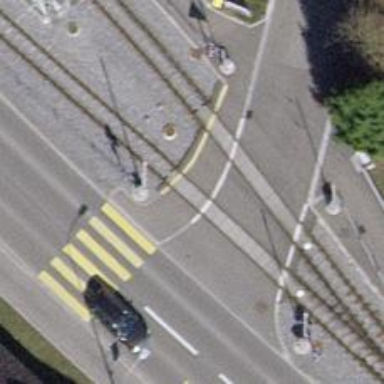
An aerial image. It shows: Railway crossing with chicane.